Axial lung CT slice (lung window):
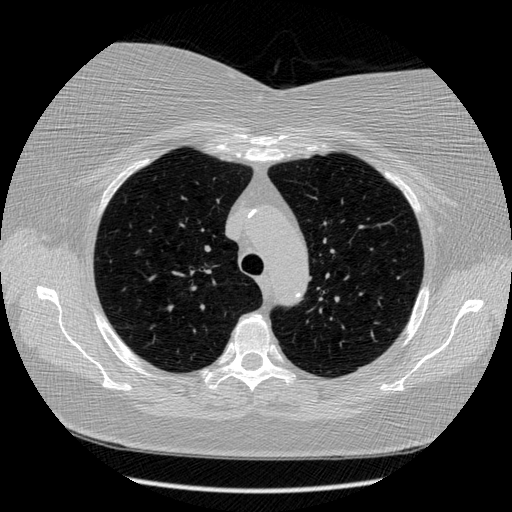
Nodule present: no